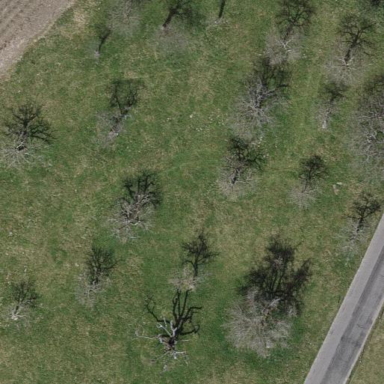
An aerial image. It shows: Orchard.